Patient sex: M
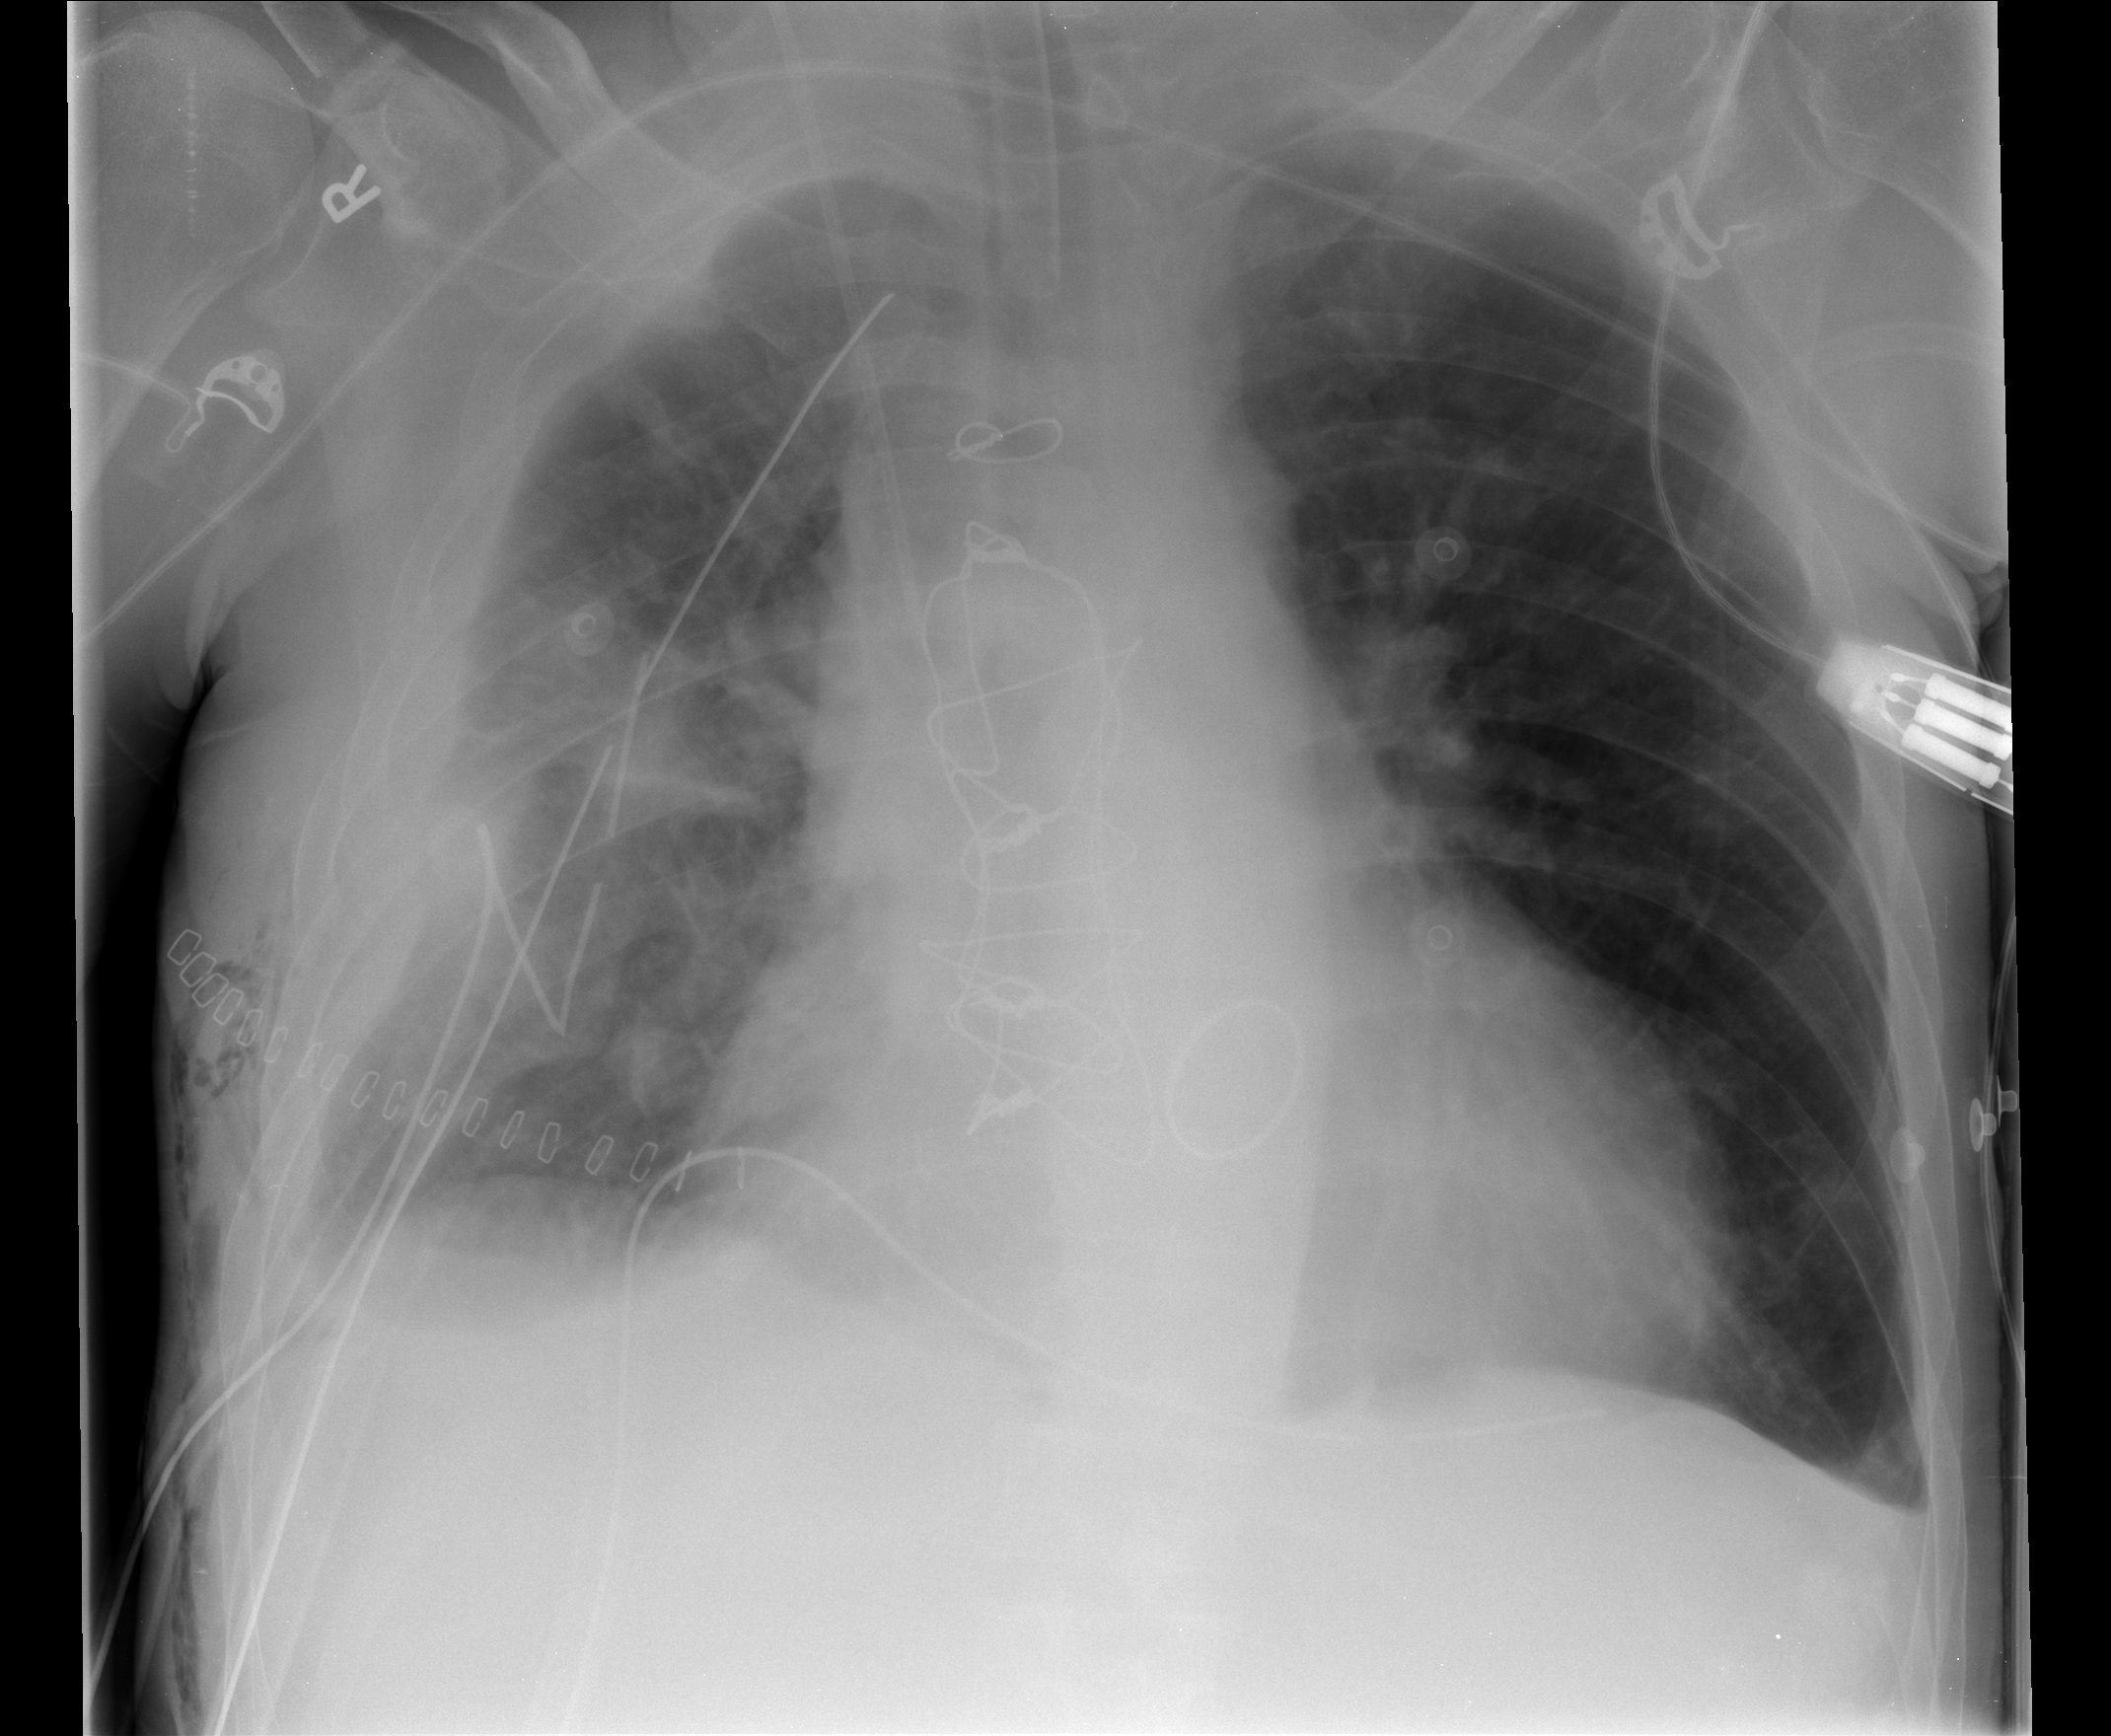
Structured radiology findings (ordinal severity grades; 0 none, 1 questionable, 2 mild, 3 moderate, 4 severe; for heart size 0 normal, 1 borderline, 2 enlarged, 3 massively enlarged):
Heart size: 2
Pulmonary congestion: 2
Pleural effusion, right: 2
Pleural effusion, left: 0
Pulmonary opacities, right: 0
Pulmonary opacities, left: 0
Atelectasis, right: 2
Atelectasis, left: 0